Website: lowes
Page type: review-order
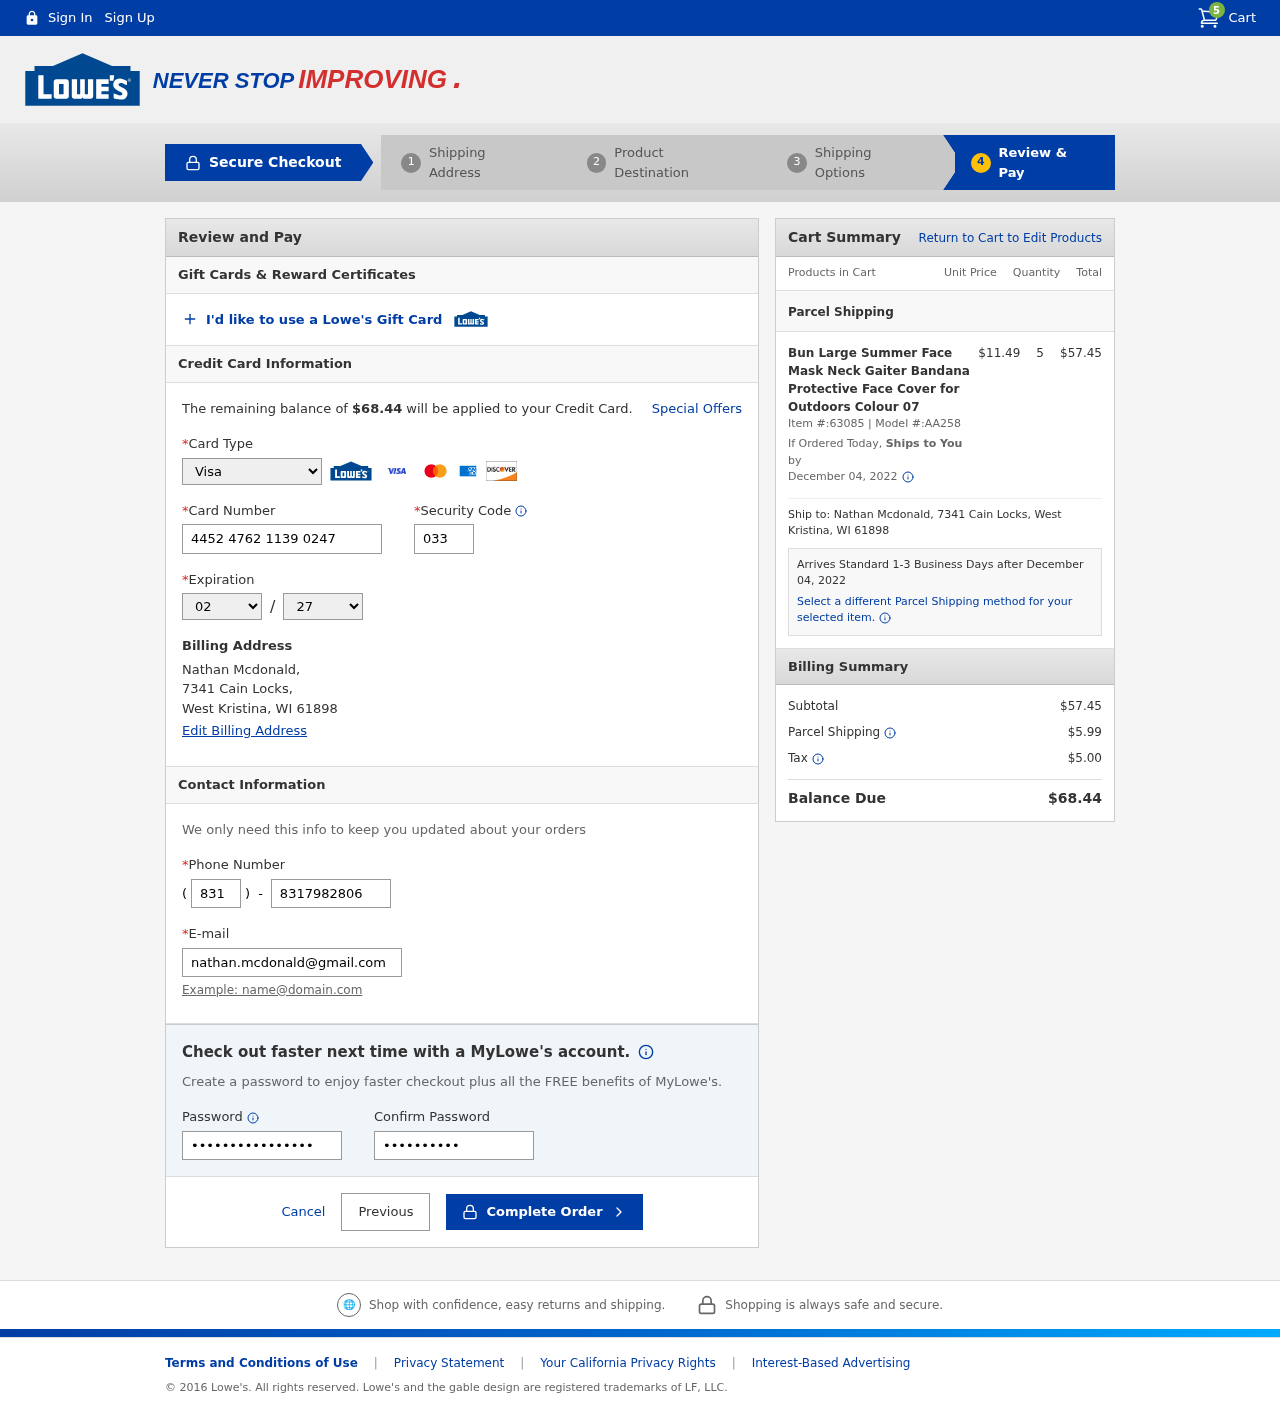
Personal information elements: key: PII_CARD_CVV
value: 033
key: PII_CARD_EXPIRY_MONTH
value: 02
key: PII_CARD_EXPIRY_YEAR
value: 27
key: PII_CARD_NUMBER
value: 4452 4762 1139 0247
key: PII_CARD_TYPE
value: Visa
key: PII_CITY
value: West Kristina
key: PII_EMAIL
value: nathan.mcdonald@gmail.com
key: PII_FULLNAME
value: Nathan Mcdonald,
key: PII_PHONE
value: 8317982806
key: PII_PHONE_AREA
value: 831
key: PII_POSTCODE
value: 61898
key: PII_STATE_ABBR
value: WI
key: PII_STREET
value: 7341 Cain Locks
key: PII_STREET
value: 7341 Cain Locks,
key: PII_FULLNAME2
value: Nathan Mcdonald
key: PII_POSTCODE_FULL
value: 61898
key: PII_CITY_STATE
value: West Kristina, WI
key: PII_CITY_STATE_ZIP
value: West Kristina, WI 61898
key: PII_POSTCODE_NUMERIC
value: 61898
Product elements: key: PRODUCT1_NAME
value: Bun Large Summer Face Mask Neck Gaiter Bandana Protective Face Cover for Outdoors Colour 07
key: PRODUCT1_PRICE
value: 11.49
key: PRODUCT1_QUANTITY
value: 5
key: PRODUCT1_ITEM_NUMBER
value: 63085
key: PRODUCT1_MODEL_NUMBER
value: AA258
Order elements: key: ORDER_NUM_ITEMS
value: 5
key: ORDER_TOTAL
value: $68.44
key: ORDER_SHIPPING_DATE
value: December 04, 2022
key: ORDER_SUBTOTAL
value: $57.45
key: ORDER_SHIPPING_DATE2
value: December 04, 2022
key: ORDER_SUBTOTAL2
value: $57.45
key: ORDER_SHIPPING_COST
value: $5.99
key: ORDER_TAX
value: $5.00